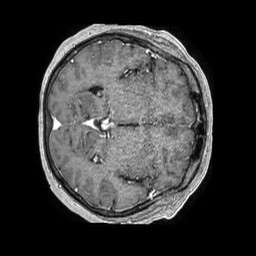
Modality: T1w
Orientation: axial
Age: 59
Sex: female
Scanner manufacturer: philips
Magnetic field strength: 1.5 T
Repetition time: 0.007549 s
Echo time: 0.003431 s